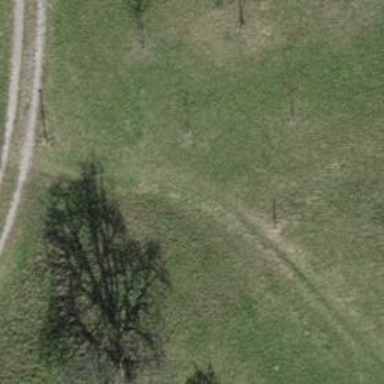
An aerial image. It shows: Grass path.